Question: There are strange numbers on the right hand side of my Xcode 7 that I can't figure out what they are. Could these 0 1 2 numbers on the right side of Xcode 7 perhaps show the number of times a function is tested?

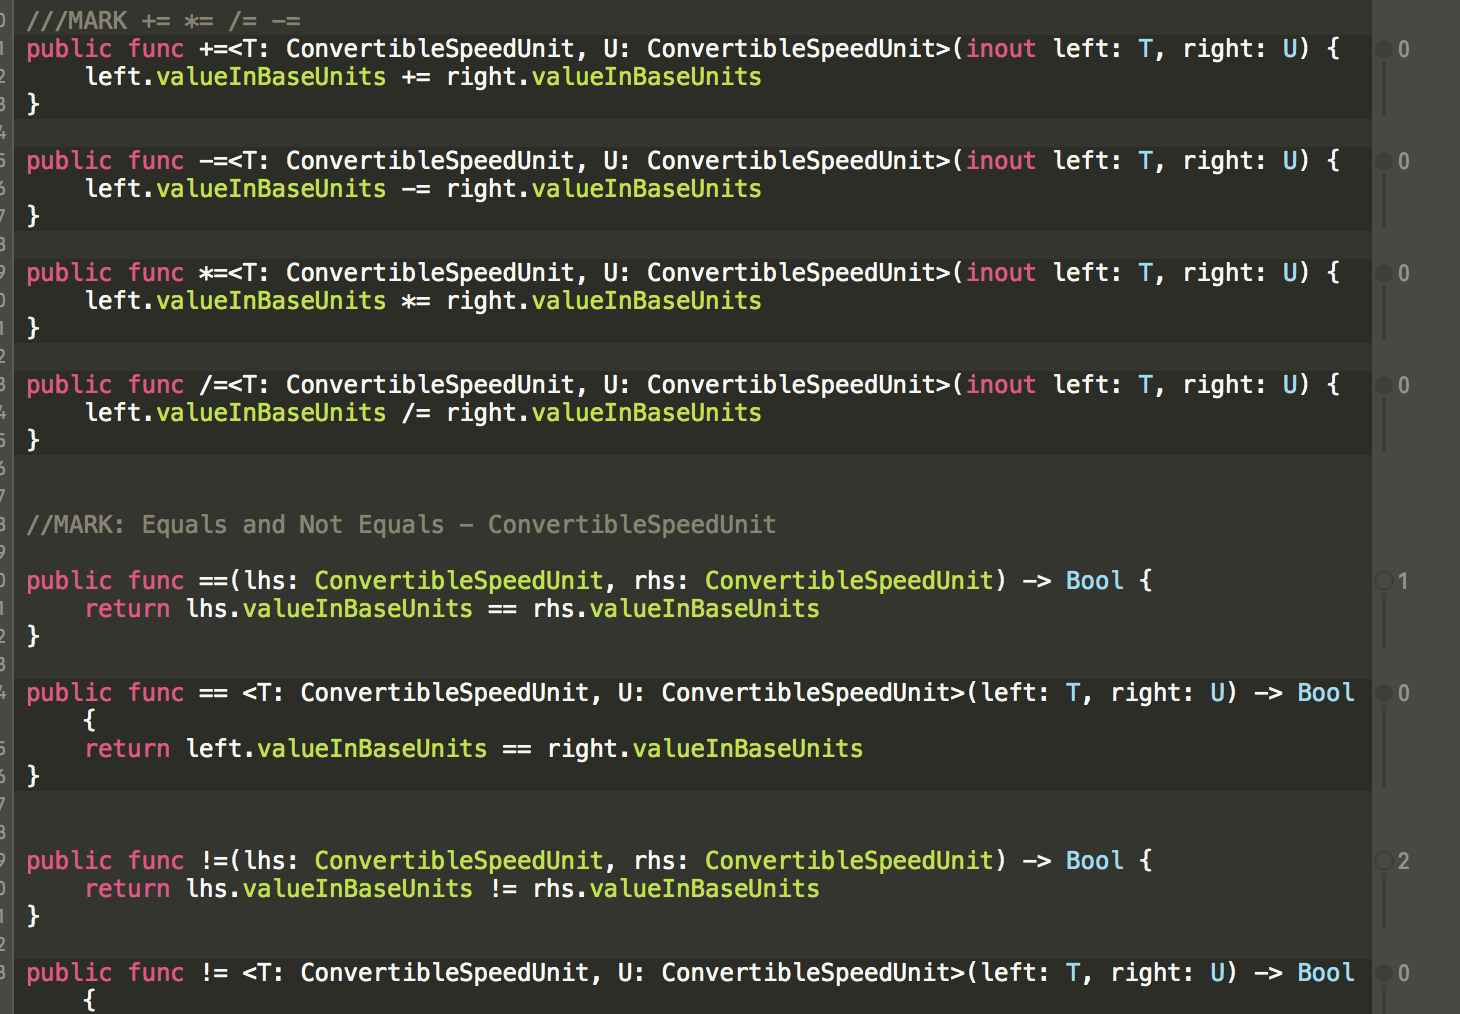
Answer: Those numbers are part of Xcode's code coverage statistics. In your screenshot the number on the right side shows the number of times the block of code was exercised when running your unit tests.